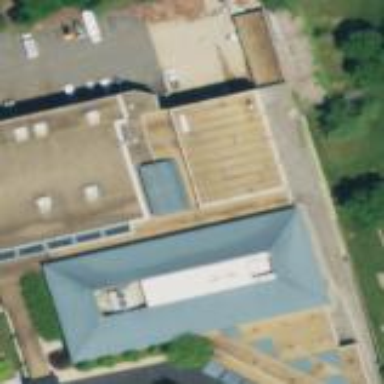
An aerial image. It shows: Conference center building.